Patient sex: M
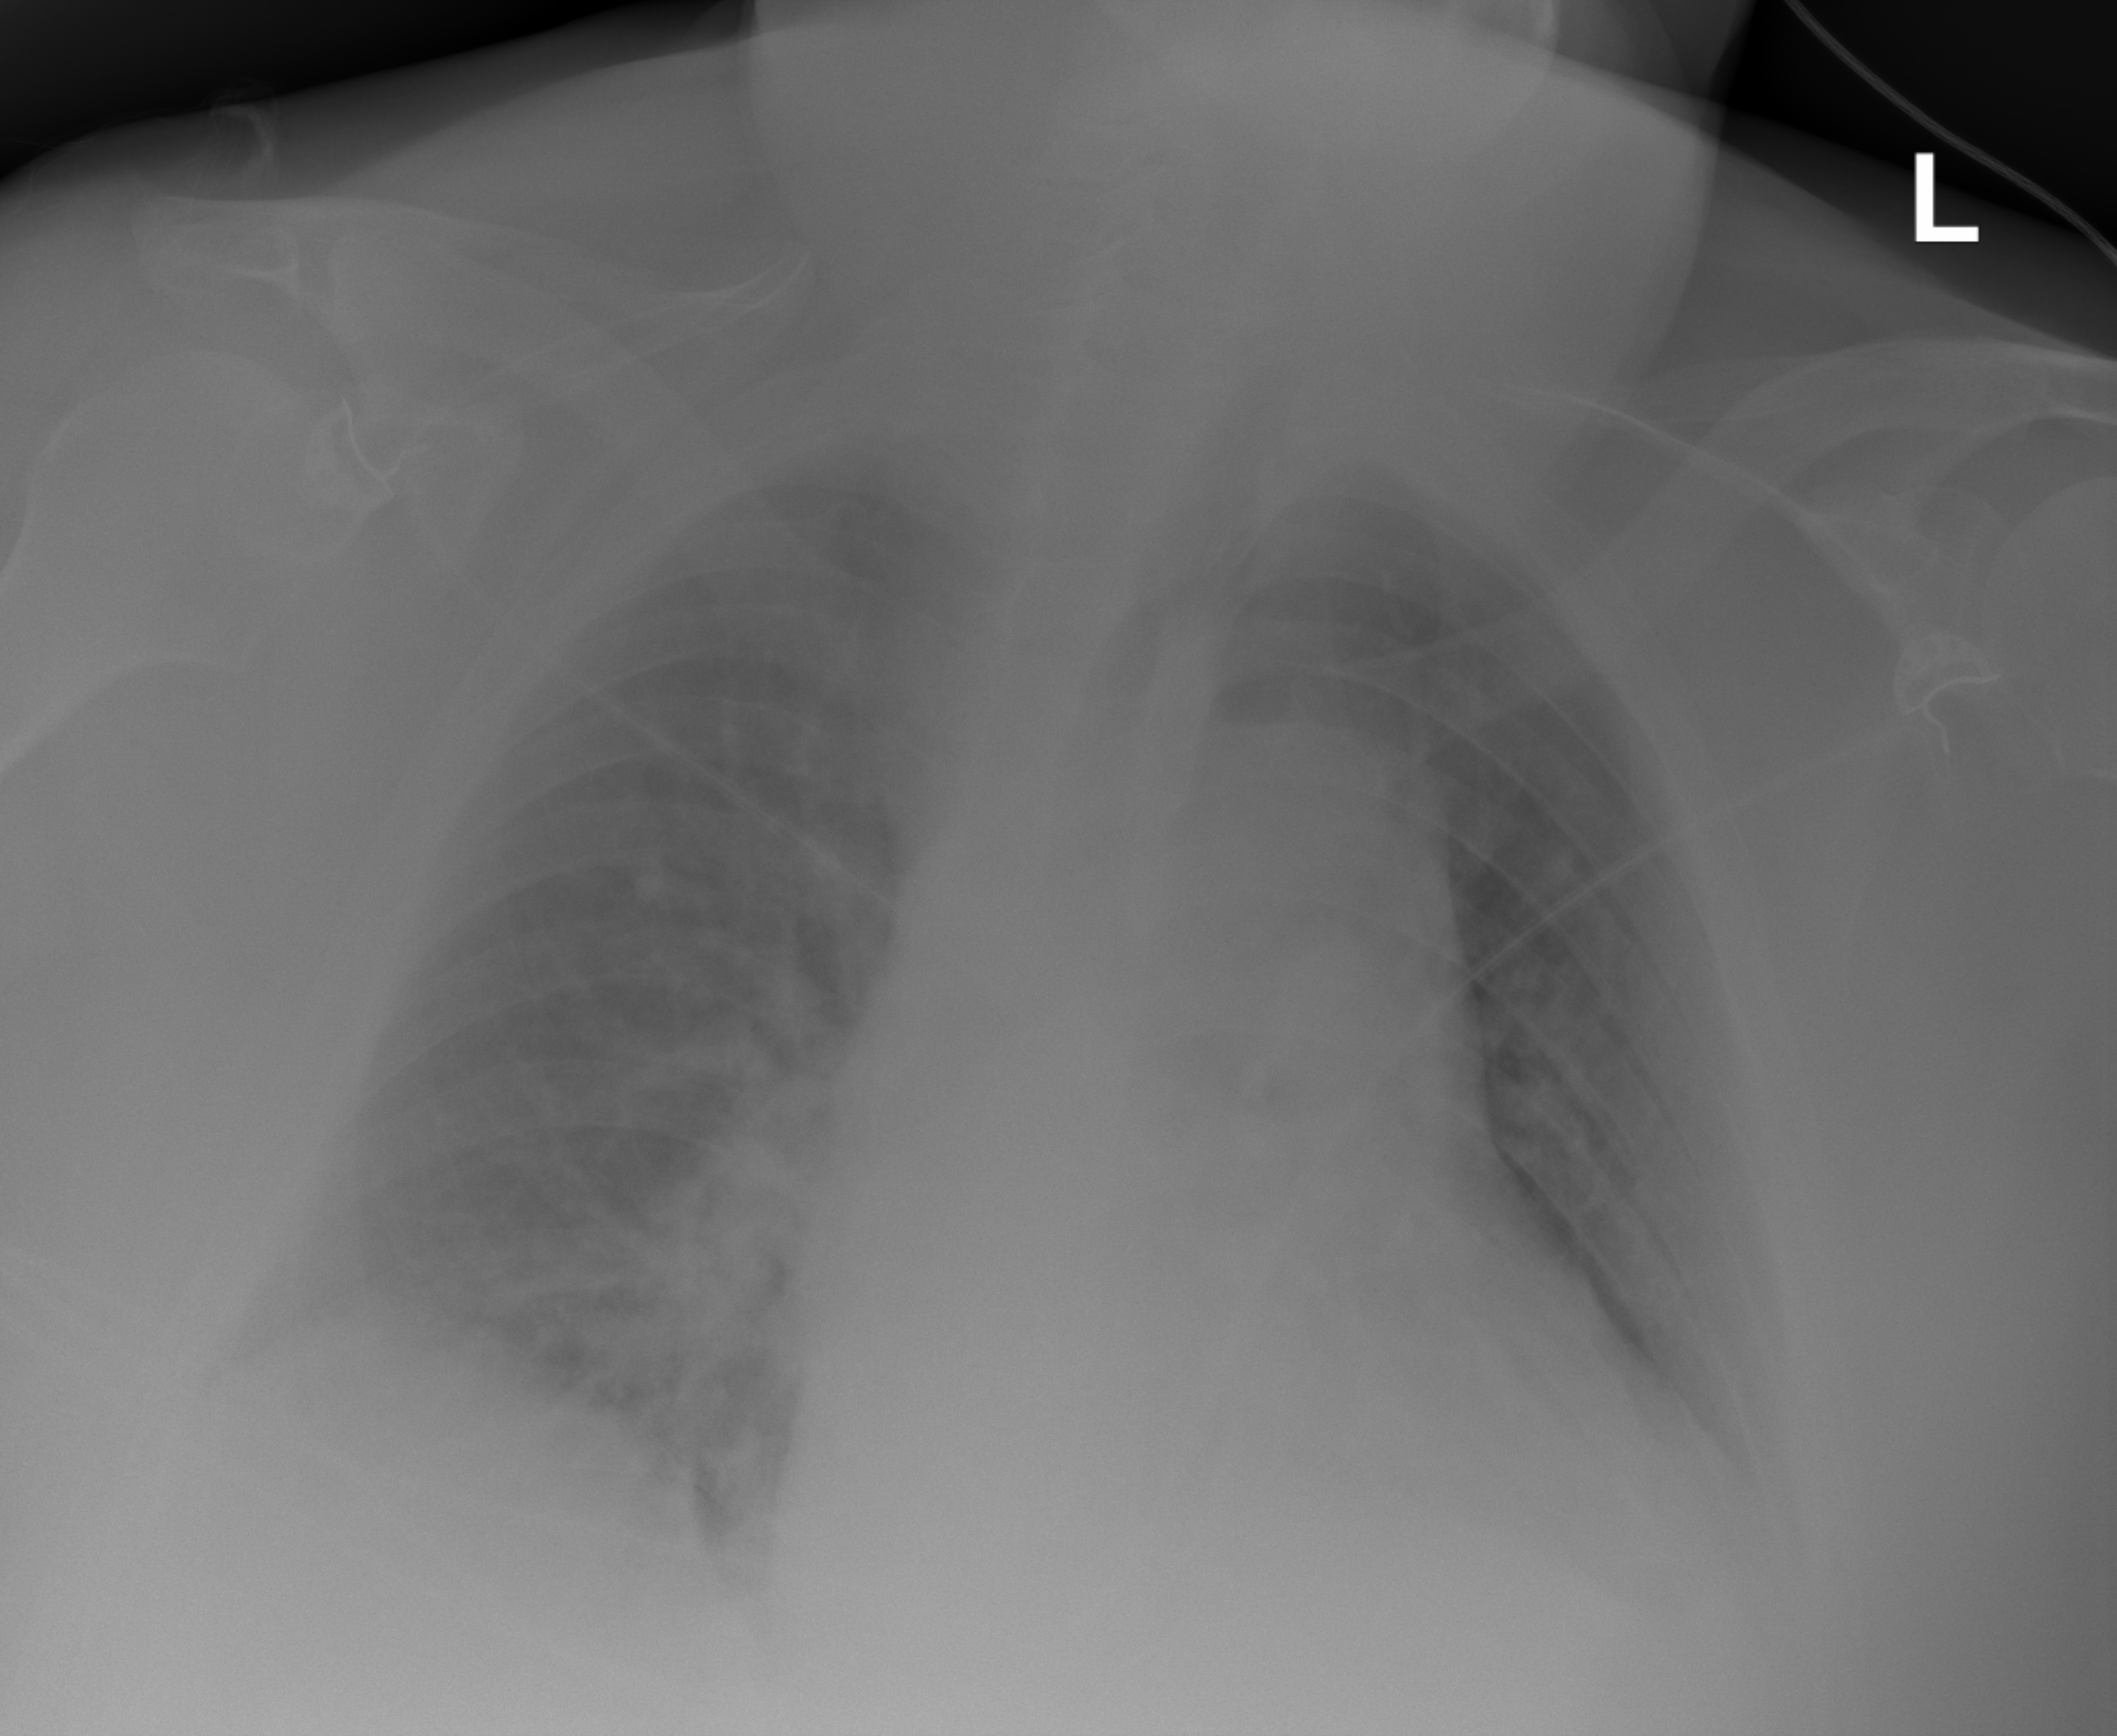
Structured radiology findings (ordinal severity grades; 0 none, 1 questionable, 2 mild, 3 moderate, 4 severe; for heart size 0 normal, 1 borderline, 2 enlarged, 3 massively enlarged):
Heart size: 2
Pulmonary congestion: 2
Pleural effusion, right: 0
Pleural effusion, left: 0
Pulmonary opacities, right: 2
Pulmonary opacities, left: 0
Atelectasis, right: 2
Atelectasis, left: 0